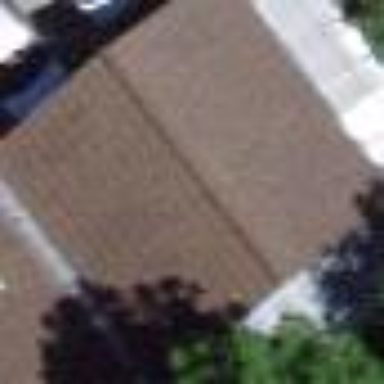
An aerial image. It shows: View of roof of building.